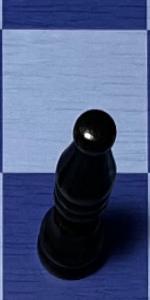
Label: Bishop_Black